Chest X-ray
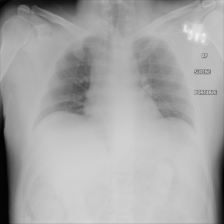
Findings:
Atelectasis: negative
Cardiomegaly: negative
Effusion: negative
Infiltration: negative
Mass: negative
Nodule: negative
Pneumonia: negative
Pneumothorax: negative
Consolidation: negative
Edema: negative
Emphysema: negative
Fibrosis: negative
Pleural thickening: negative
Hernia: negative